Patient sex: F
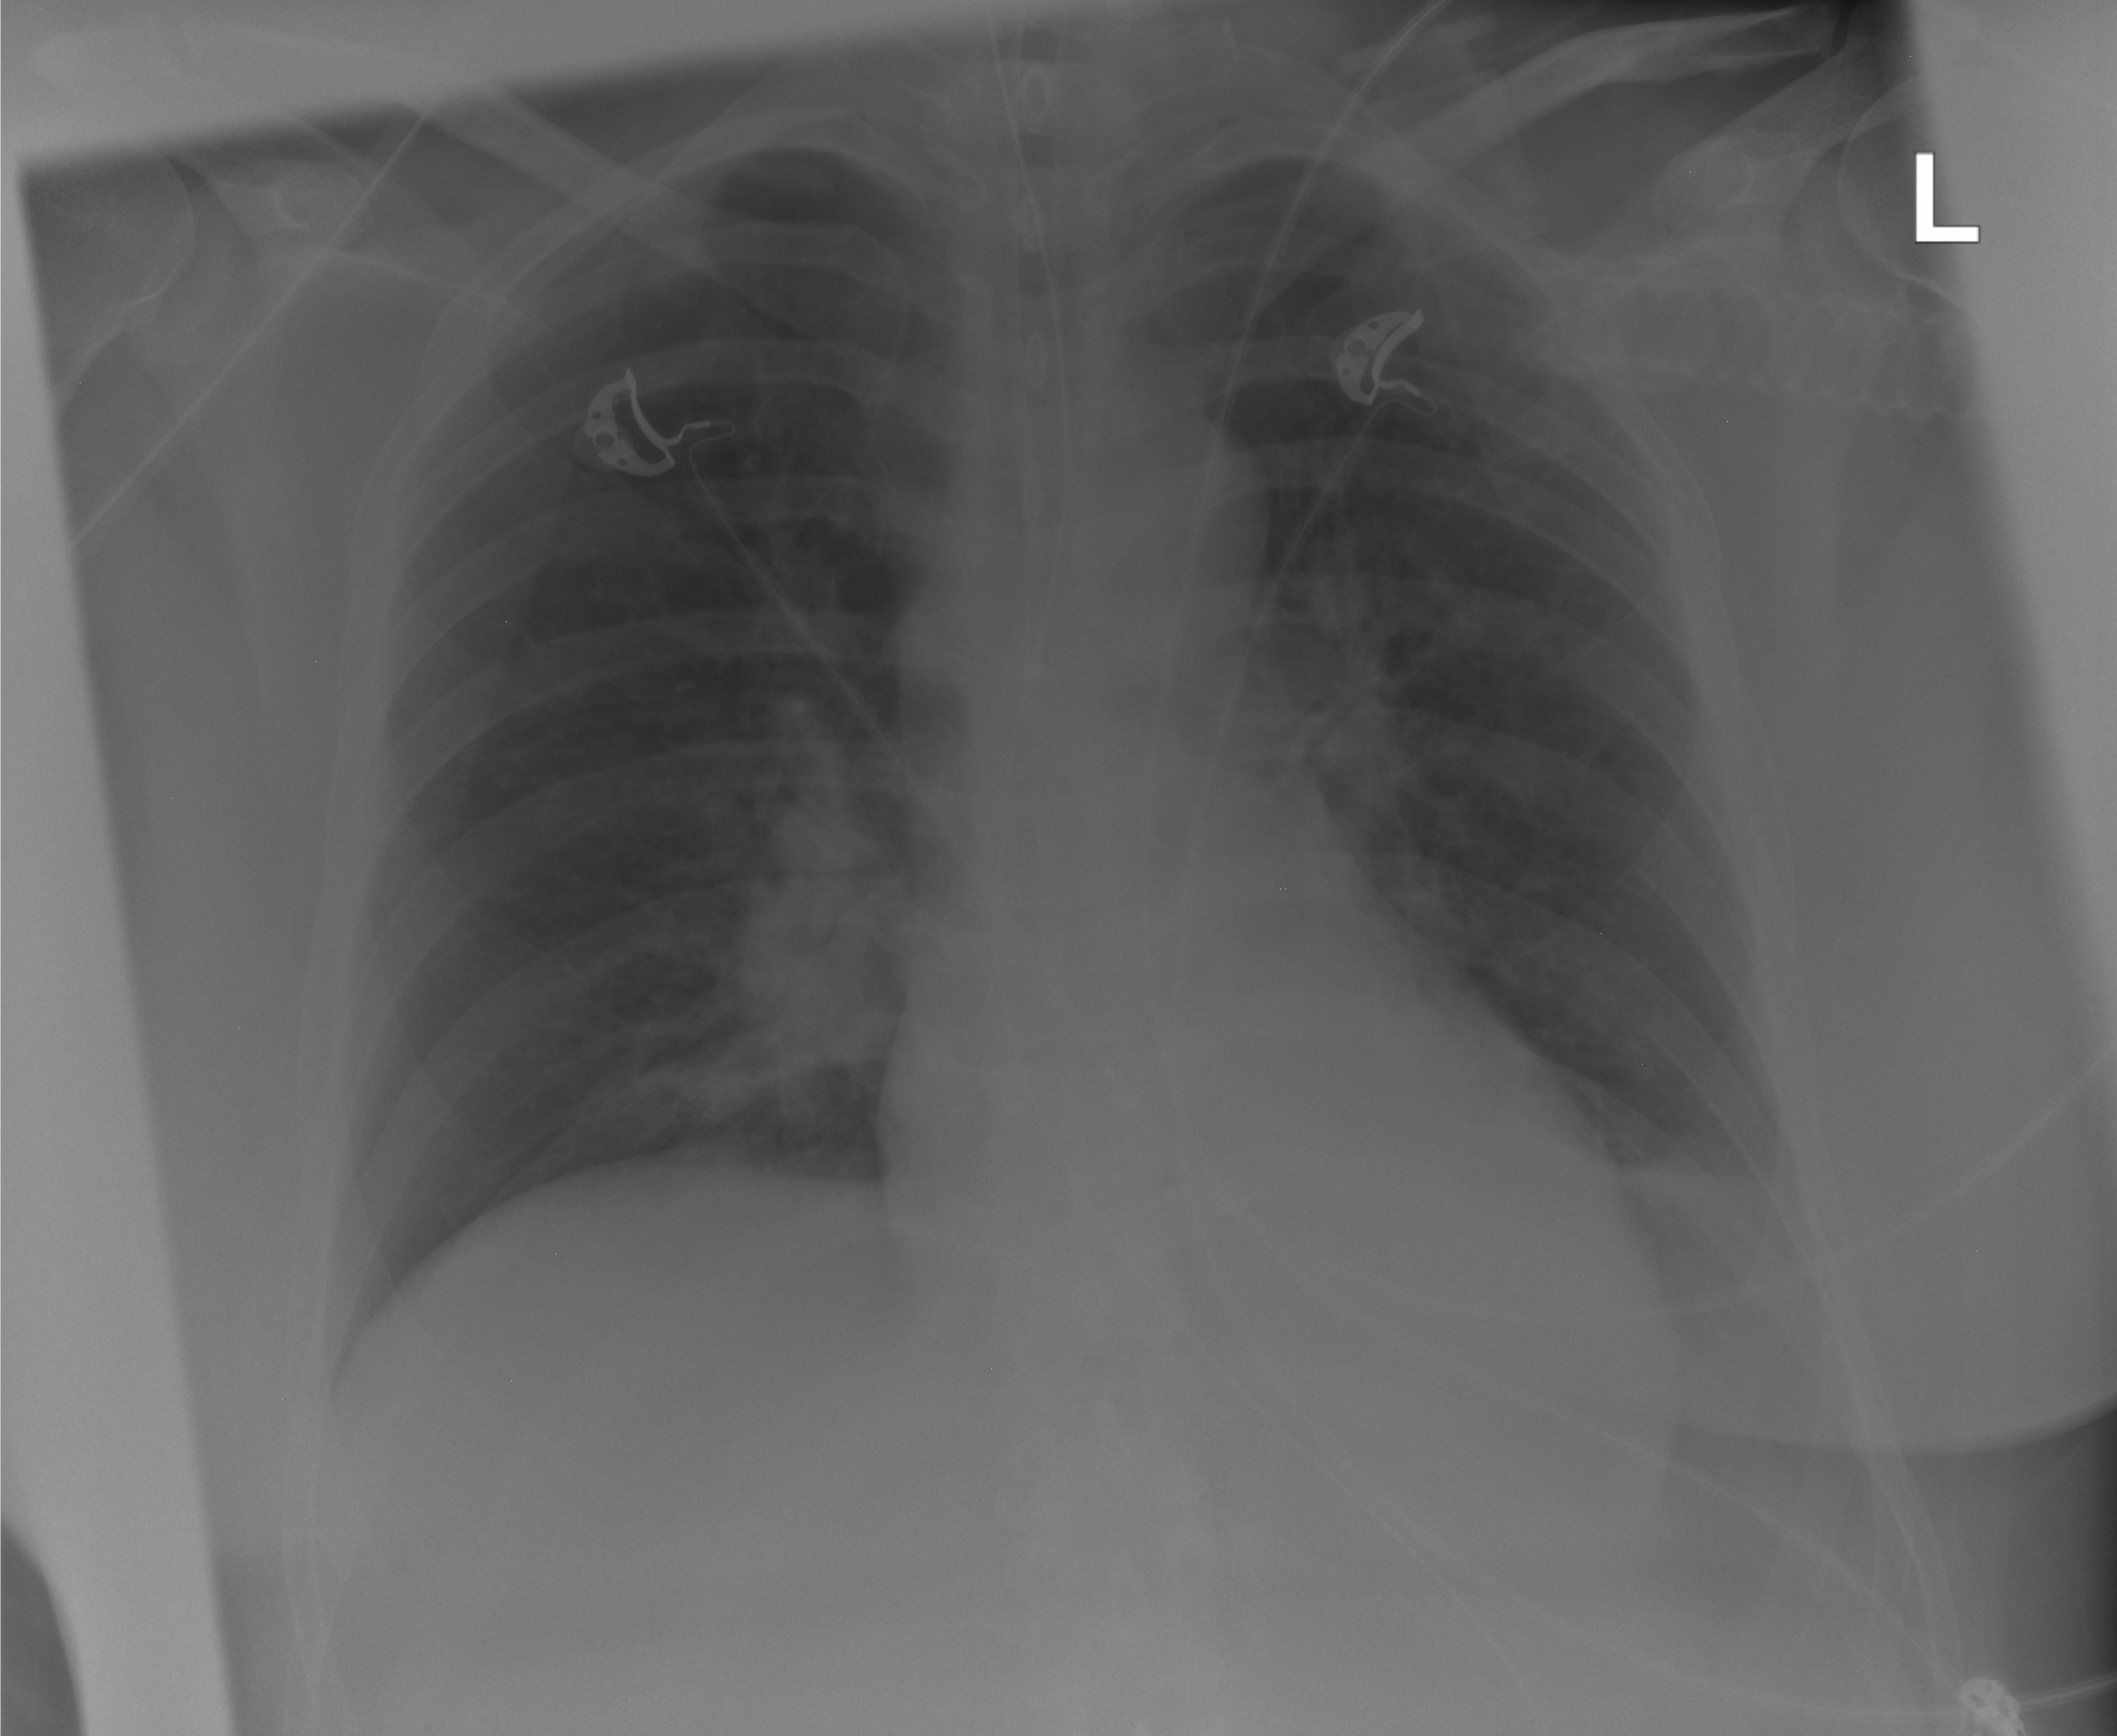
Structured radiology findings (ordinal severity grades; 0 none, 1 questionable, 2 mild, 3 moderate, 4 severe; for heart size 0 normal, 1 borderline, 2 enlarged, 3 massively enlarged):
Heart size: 0
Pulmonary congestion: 0
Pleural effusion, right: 0
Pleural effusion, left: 2
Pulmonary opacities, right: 0
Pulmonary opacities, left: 0
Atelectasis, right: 0
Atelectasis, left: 0